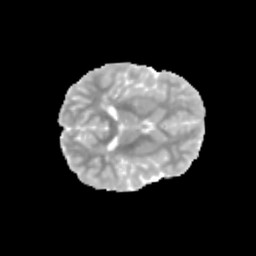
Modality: MD
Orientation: axial
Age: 9
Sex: male
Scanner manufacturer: siemens
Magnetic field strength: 3 T
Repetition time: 3.8 s
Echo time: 0.07 s